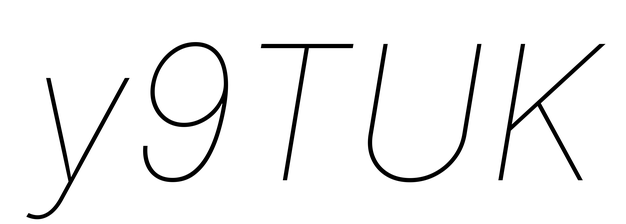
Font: Inter-Italic_Thin_Italic